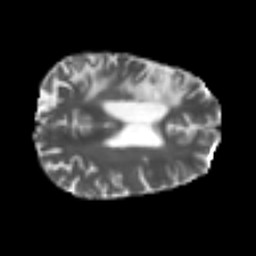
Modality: T2w
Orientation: axial
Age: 56
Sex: male
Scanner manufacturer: siemens
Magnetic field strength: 3 T
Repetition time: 4.999 s
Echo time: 0.07946 s